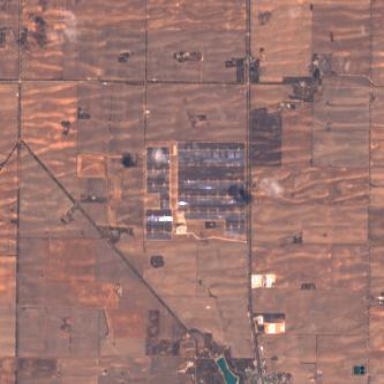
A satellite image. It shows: Solar power plant using photovoltaic technology.